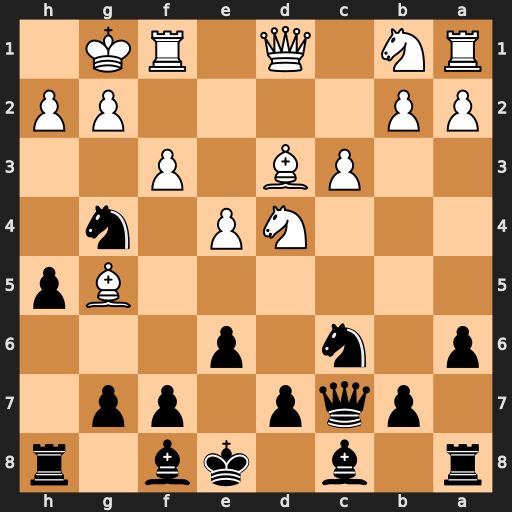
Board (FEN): r1b1kb1r/1pqp1pp1/p1n1p3/6Bp/3NP1n1/2PB1P2/PP4PP/RN1Q1RK1
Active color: b
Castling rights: kq
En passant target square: -
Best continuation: Qxh2#